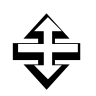
Cursor type: resize_ns
OS/theme: linux-apple-cursor
Variant: white